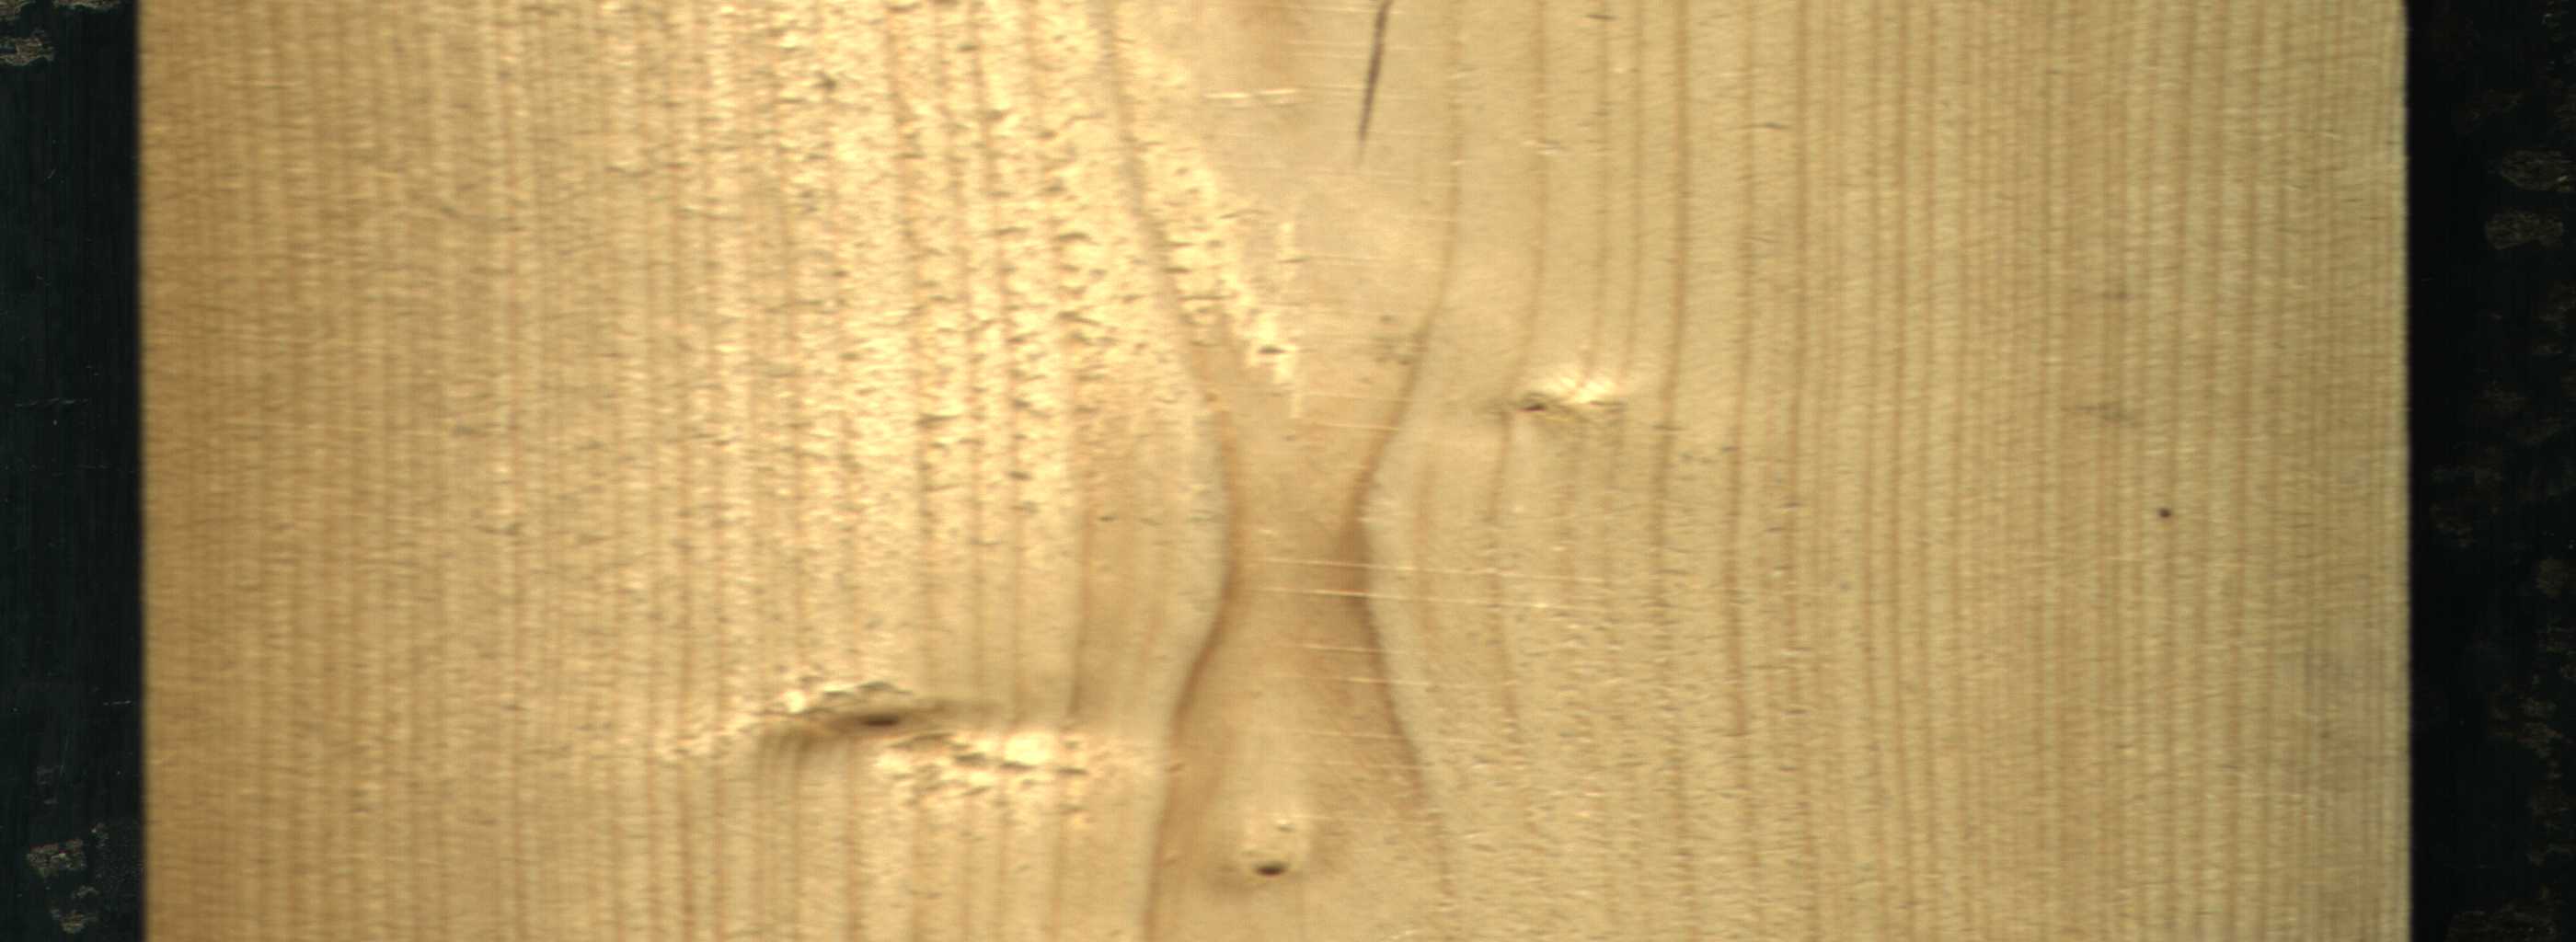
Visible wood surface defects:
Crack
Live_Knot